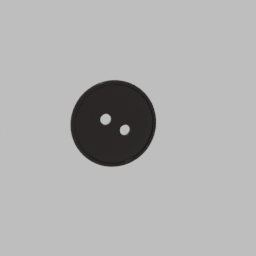
Label: people